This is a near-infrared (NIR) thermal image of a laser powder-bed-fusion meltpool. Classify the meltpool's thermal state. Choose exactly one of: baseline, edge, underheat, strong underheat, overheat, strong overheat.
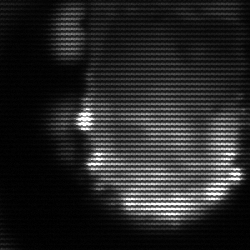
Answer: baseline